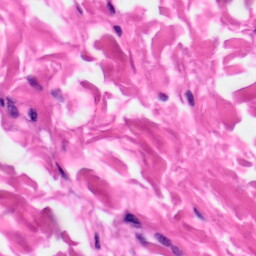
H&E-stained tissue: Skin